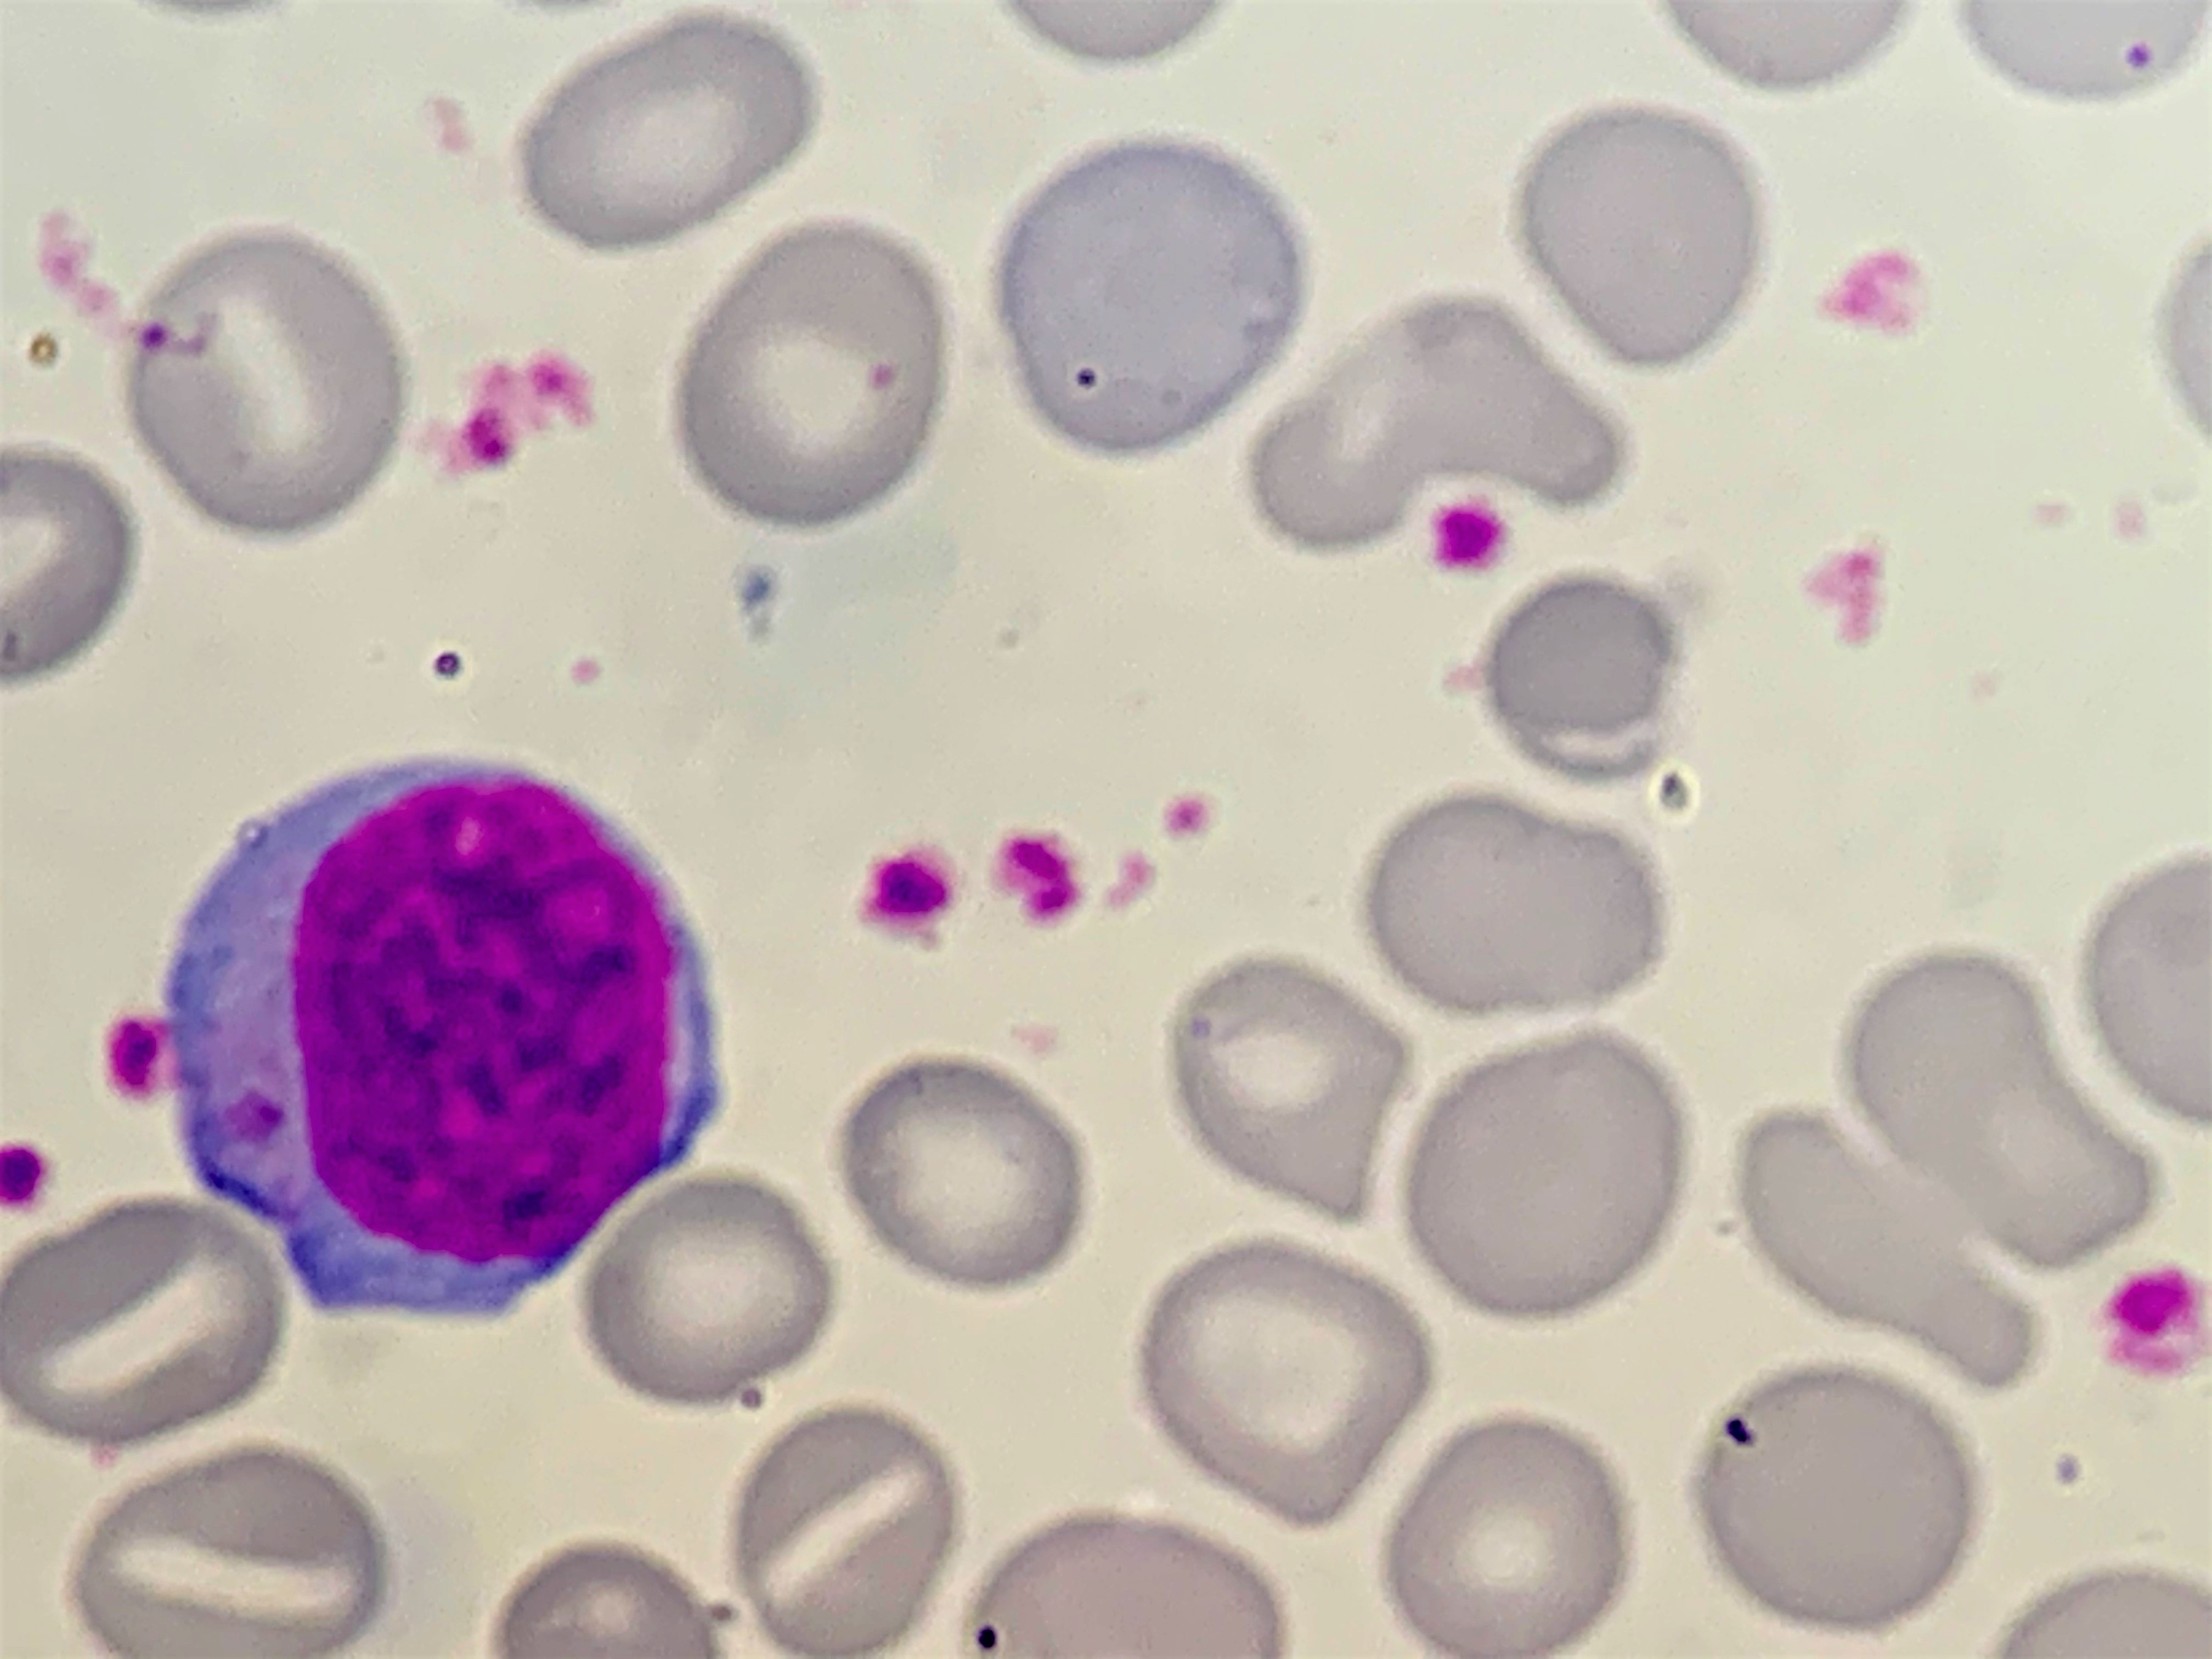
Cell type: BLAST CELLS